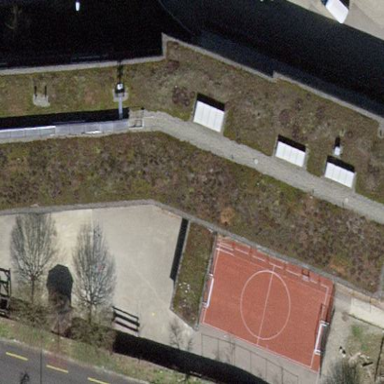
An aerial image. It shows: School building with school amenities.